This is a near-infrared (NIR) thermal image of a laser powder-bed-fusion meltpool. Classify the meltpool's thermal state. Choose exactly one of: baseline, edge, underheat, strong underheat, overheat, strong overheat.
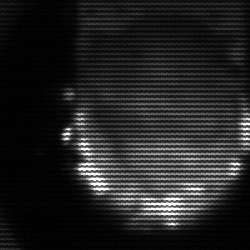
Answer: baseline